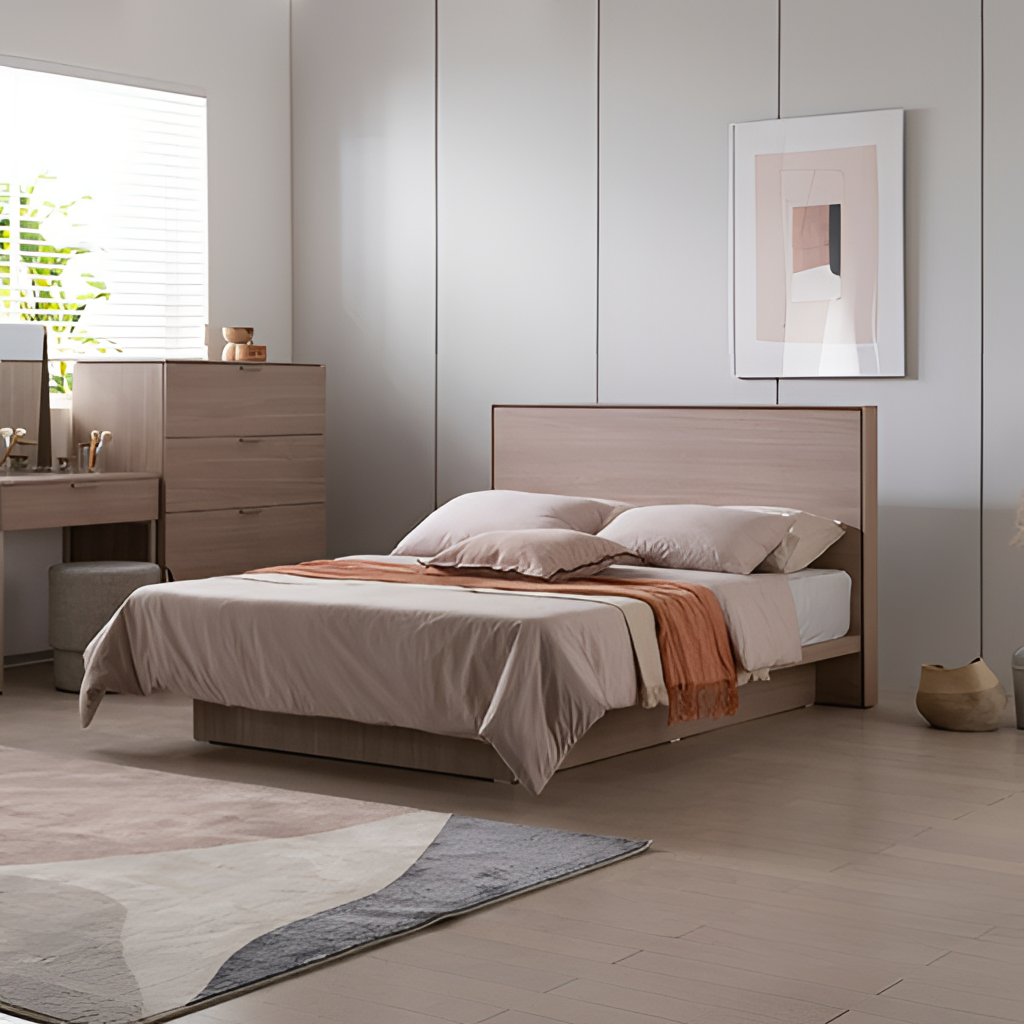
beige wood bed, bedroom, beige paint wallpaper, with solid pattern, modern, wood flooring, with plank pattern